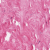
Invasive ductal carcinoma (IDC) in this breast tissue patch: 0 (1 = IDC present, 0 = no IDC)